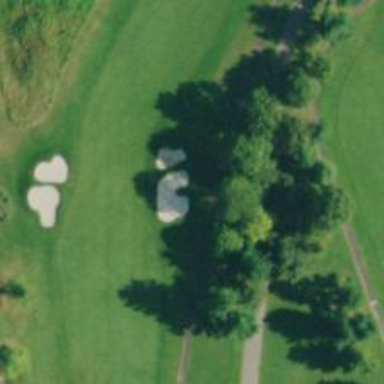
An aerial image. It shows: Pathway for golf carts.